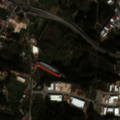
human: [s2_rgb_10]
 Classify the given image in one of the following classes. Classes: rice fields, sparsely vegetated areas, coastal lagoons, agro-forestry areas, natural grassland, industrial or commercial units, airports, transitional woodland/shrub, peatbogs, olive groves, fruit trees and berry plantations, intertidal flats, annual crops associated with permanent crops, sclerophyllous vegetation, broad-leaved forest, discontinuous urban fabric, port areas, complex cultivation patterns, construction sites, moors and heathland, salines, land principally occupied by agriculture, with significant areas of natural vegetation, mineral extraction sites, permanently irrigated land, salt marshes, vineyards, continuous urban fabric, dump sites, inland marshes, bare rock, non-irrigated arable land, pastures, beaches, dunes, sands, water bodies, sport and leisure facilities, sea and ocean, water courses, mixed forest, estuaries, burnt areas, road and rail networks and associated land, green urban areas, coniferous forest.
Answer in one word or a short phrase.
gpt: discontinuous urban fabric, industrial or commercial units, land principally occupied by agriculture, with significant areas of natural vegetation, broad-leaved forest, mixed forest, transitional woodland/shrub